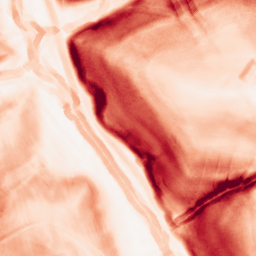
Category: morphological
Decomposition family: morphological_gradient
Decomposition parameters: size: 5
shape: diamond
Upsampling method: lanczos
Upsampling parameters: scale: 4
Upsampling scale: 4